Question: Hi all i'm wondering if someone can help as i've come up blank! I have a table which has been styled up using css. It renders fine in all browsers apart from IE9 (even other ie versions), i have no idea why! I've even tried removing all css and it still happens. Any thoughts?

Example html:
'''
<tr class="altRow">
<td style="text-align: center;"><img style="vertical-align: middle; margin: 3px 0px -3px -3px;" alt="outgoing" src="/Images/outgoing.png"></td>
<td><PHONE></td>
<td><PHONE></td>
<td><PHONE></td>
<td>02/12/2011 18:21:34</td>
<td></td>
<td>02/12/2011 18:21:58</td>
<td></td>
<td>00:00:24</td>
</tr>
'''
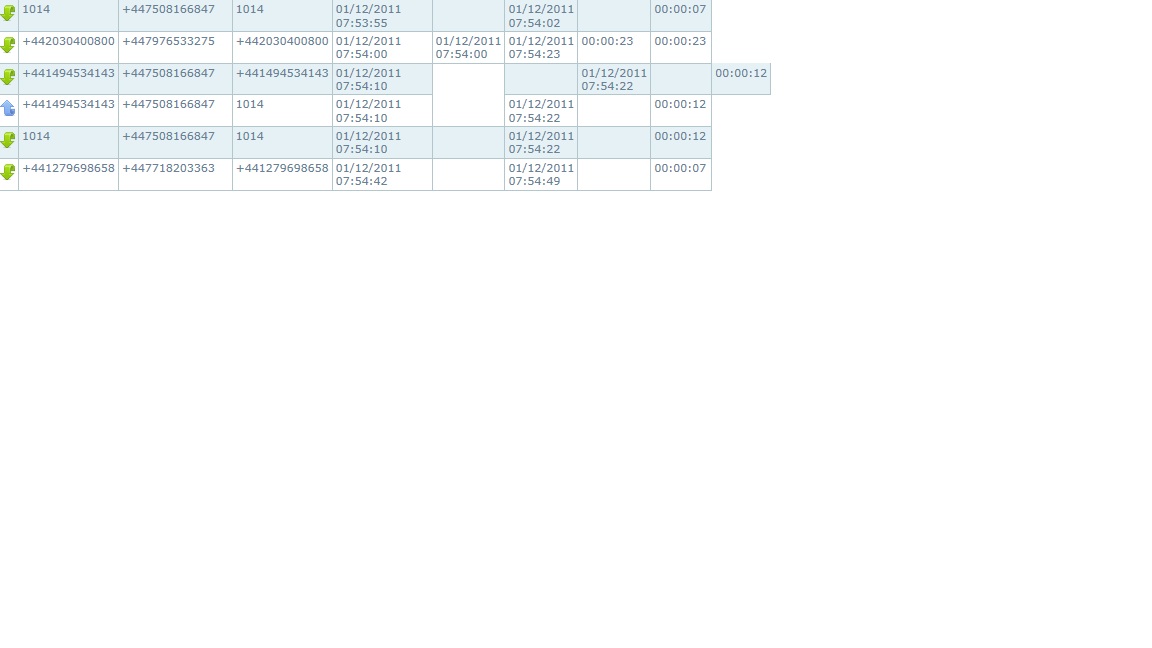
Answer: This seems to be a known IE9 bug confirmed by Microsoft. See here:
<URL>
As a workaround, you need to replace all spaces between '</td>' and '<td>'. For example this 'td' block;
'''
<td><PHONE></td>
<td>02/12/2011 18:21:34</td>
<td></td>
<td>02/12/2011 18:21:58</td>
'''
should be changed to;
'''
<td><PHONE></td><td>02/12/2011 18:21:34</td><td></td><td>02/12/2011 18:21:58</td>
'''
This seems to be the only solution until we get an IE9 bug-fix for this issue.
Edit: Also this link seems to be helpful like the other one above.
<URL>